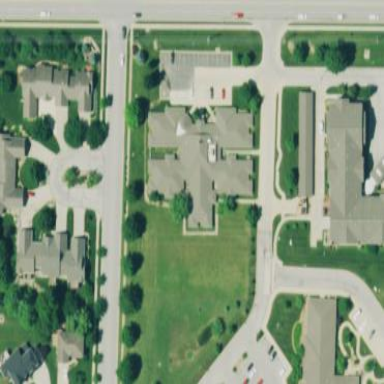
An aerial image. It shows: Nursing home building.